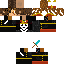
A male human skin with dark skin, wearing brown long hair dressed in a black hoodie and black pants, featuring a closed mouth.